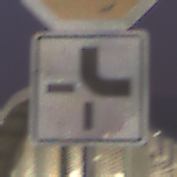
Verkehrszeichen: VerlaufVorfahrtsstrasse4
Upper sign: Stop
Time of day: SunriseSunset
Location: Outdoor (Urban)
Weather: PartlyCloudy
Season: NotSpecified
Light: Artificial